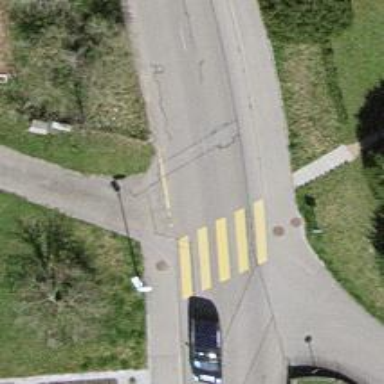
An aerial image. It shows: Zebra crossing on the road.